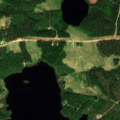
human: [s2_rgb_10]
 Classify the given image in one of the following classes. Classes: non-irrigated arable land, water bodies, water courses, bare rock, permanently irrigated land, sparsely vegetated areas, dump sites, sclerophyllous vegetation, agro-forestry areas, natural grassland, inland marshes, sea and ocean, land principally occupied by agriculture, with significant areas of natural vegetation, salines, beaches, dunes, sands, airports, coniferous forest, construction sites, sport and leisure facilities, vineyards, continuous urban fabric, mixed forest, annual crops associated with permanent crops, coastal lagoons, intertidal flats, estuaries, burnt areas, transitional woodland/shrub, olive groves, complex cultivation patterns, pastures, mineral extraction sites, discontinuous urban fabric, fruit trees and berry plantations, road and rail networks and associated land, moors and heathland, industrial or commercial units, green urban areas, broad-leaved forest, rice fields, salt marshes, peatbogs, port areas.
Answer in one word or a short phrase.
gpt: coniferous forest, mixed forest, water bodies